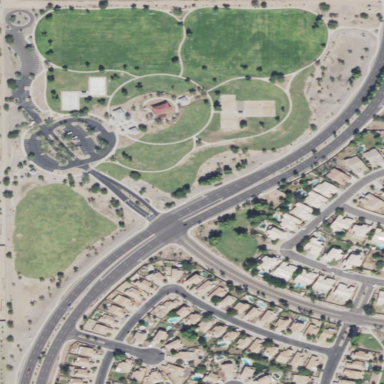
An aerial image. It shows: Recreational ground known as park.